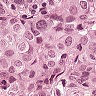
Metastatic tissue present: yes